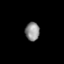
Tissue: prostate
Cell type: T cells
Senescence score: 0.354
Nuclear area (px): 257
Mean DAPI intensity: 143.44